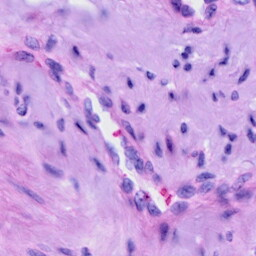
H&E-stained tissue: Cervix